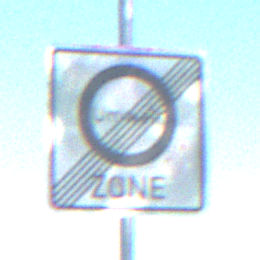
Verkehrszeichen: EndeUmweltzone
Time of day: MorningAfternoon
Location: Outdoor (Nature)
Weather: Clear
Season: Autumn
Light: Natural